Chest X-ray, AP view. Patient: 35 years old, sex M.
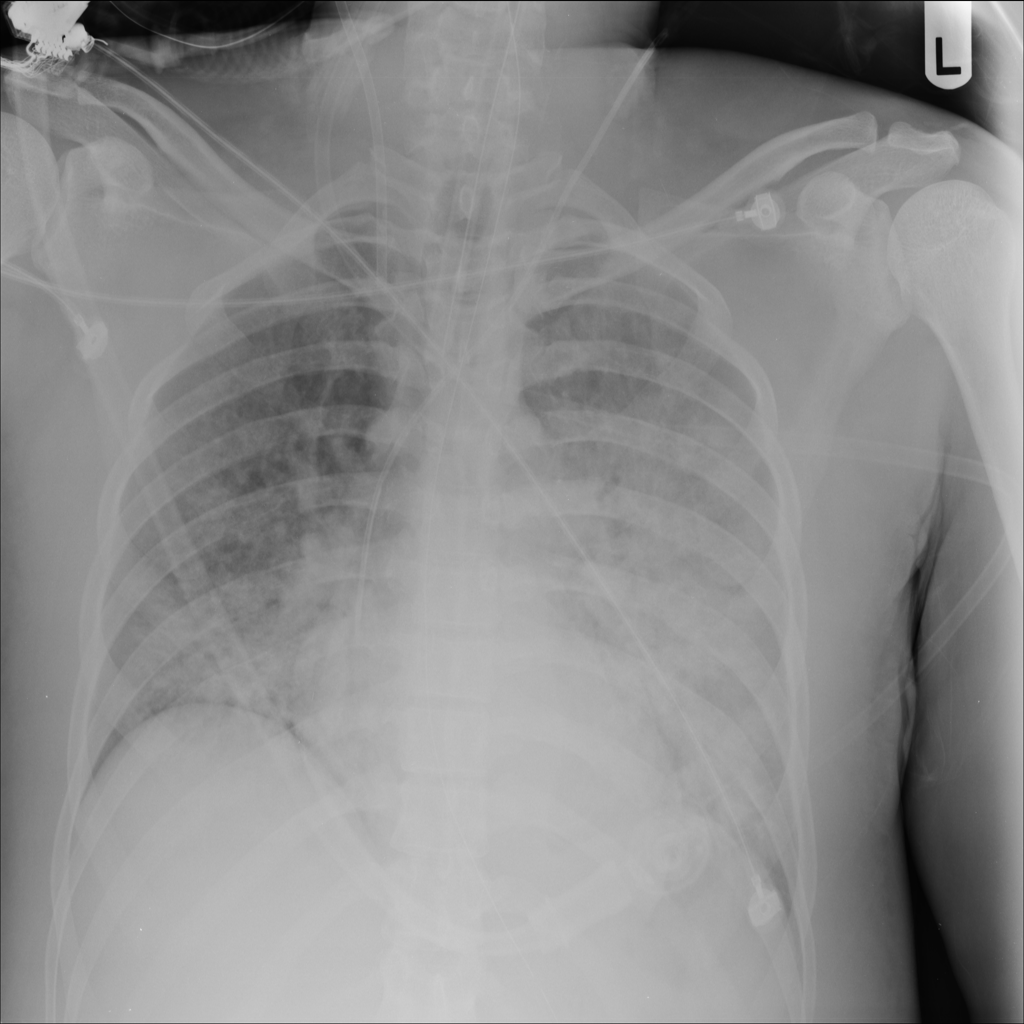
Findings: Infiltration